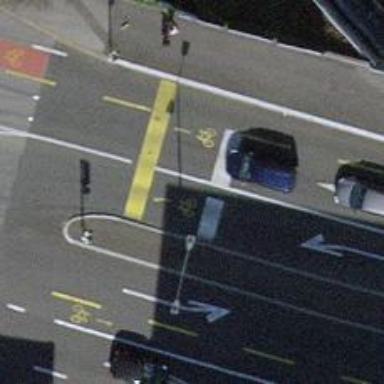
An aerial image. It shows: Secondary road with asphalt surface. The right sidewalk also has asphalt surface.